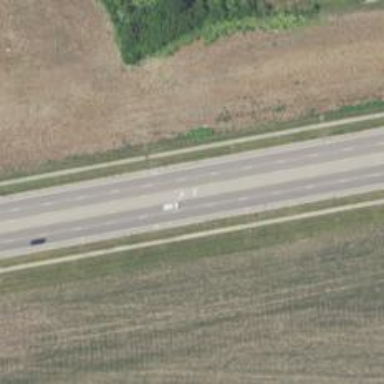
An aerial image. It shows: Road with left marking.